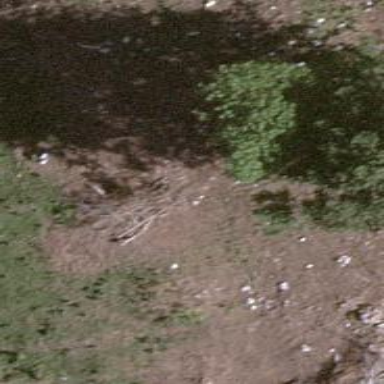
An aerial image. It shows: Single tag "natural: tree."